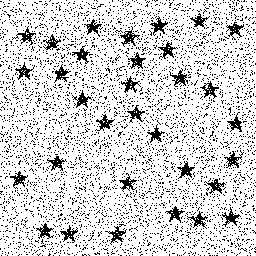
Squares: 0
Triangles: 0
Stars: 32
Total shapes: 32